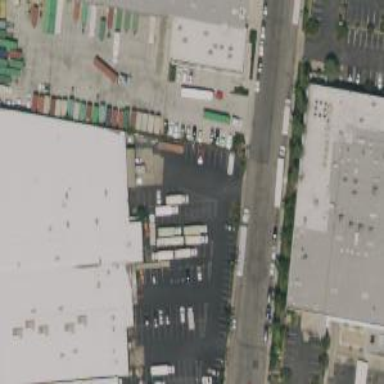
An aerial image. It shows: Industrial building.